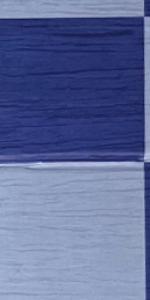
Label: Empty